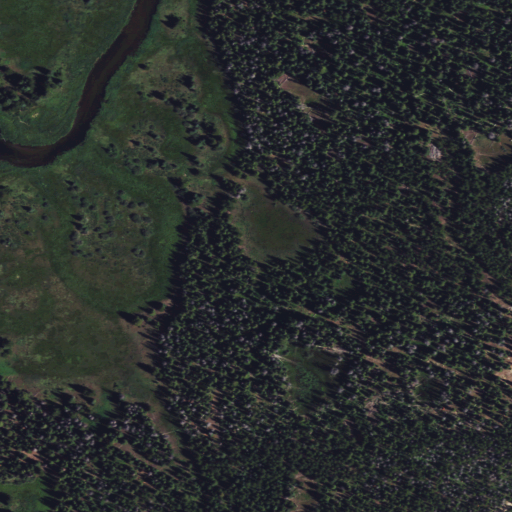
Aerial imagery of plain(s) in Wyoming named Stillwater Park containing evergreen forest, herbaceous wetlands, and woody wetlands